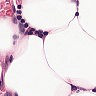
Metastatic tissue present: no